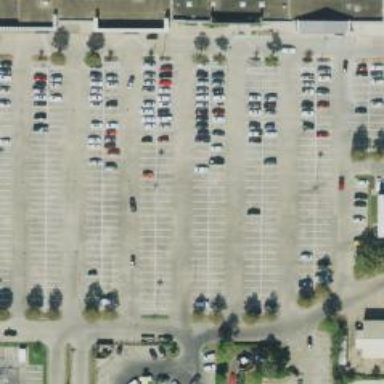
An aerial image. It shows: Parking space is available.